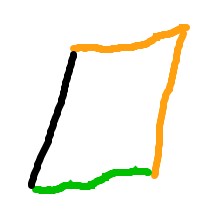
Shape: parallelogram